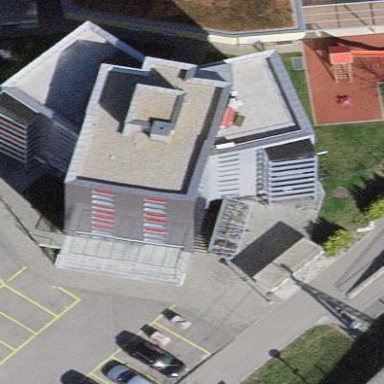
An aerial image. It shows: Flat-roofed building with gray roof.